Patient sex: F
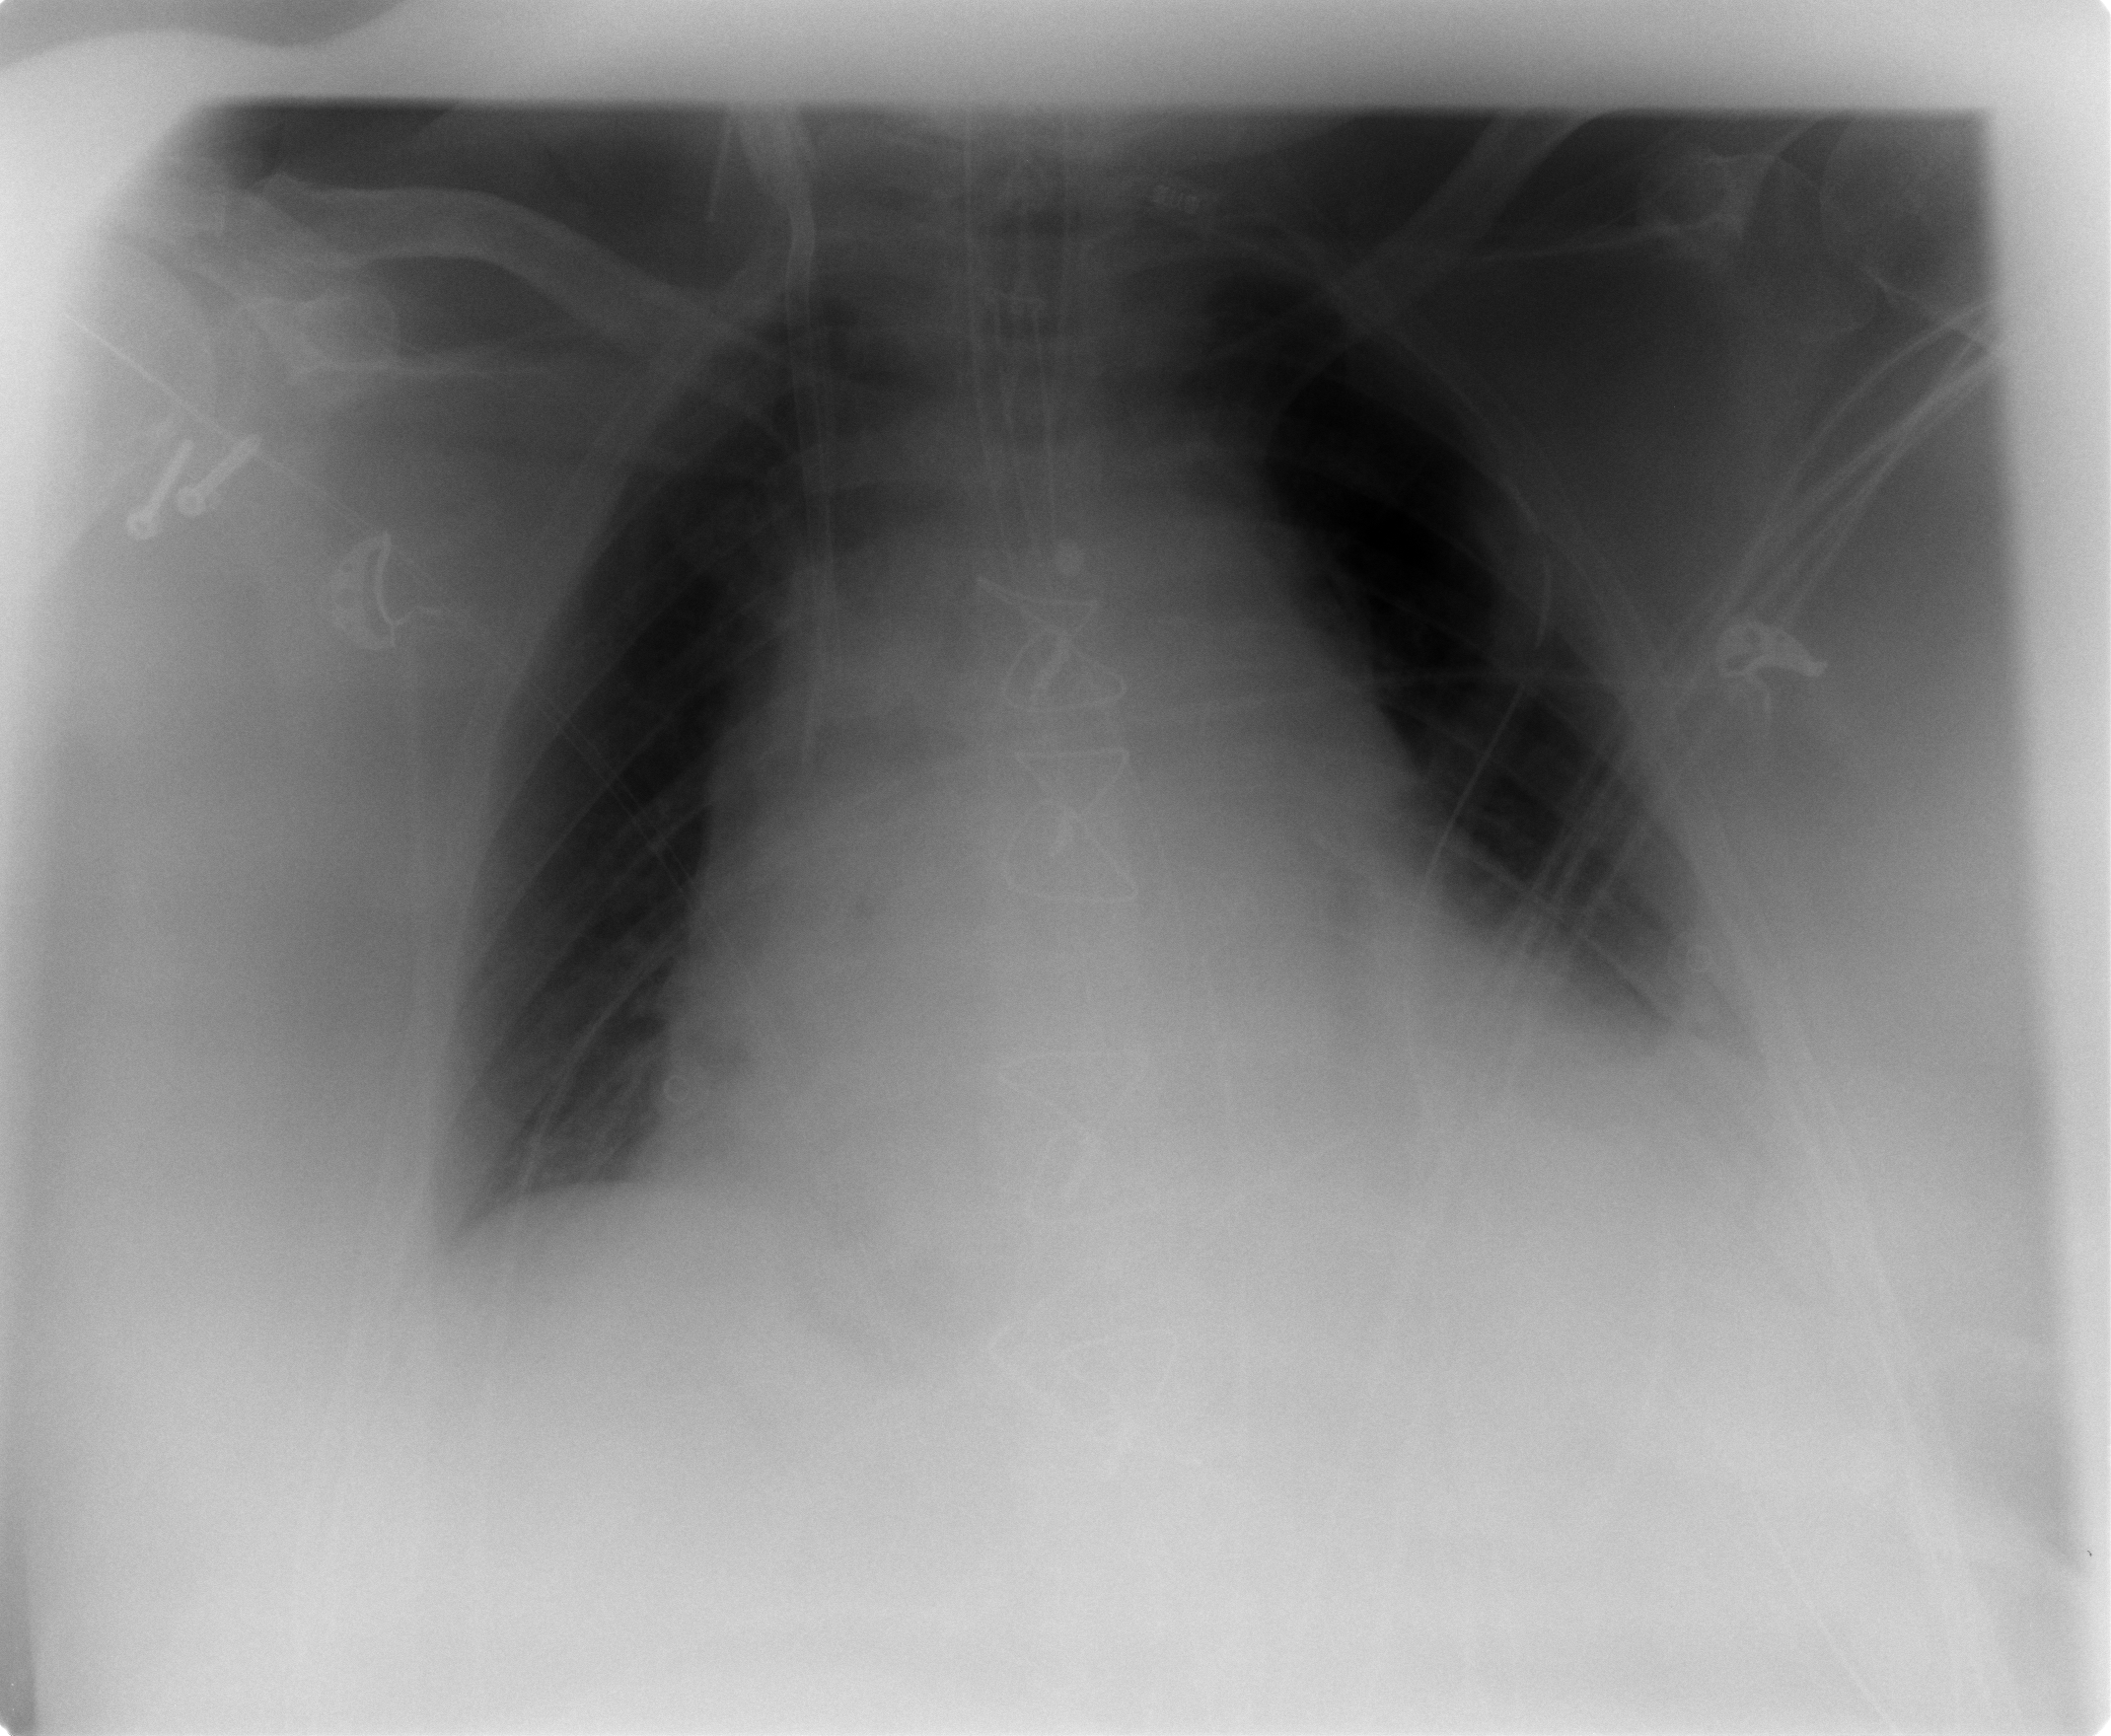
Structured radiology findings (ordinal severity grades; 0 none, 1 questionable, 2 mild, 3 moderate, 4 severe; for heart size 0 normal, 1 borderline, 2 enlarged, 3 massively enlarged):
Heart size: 3
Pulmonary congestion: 1
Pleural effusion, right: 2
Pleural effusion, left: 2
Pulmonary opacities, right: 0
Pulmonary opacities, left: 0
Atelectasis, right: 2
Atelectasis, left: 2